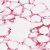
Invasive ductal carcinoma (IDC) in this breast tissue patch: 0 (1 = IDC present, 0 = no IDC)